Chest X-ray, PA view. Patient: 18 years old, sex M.
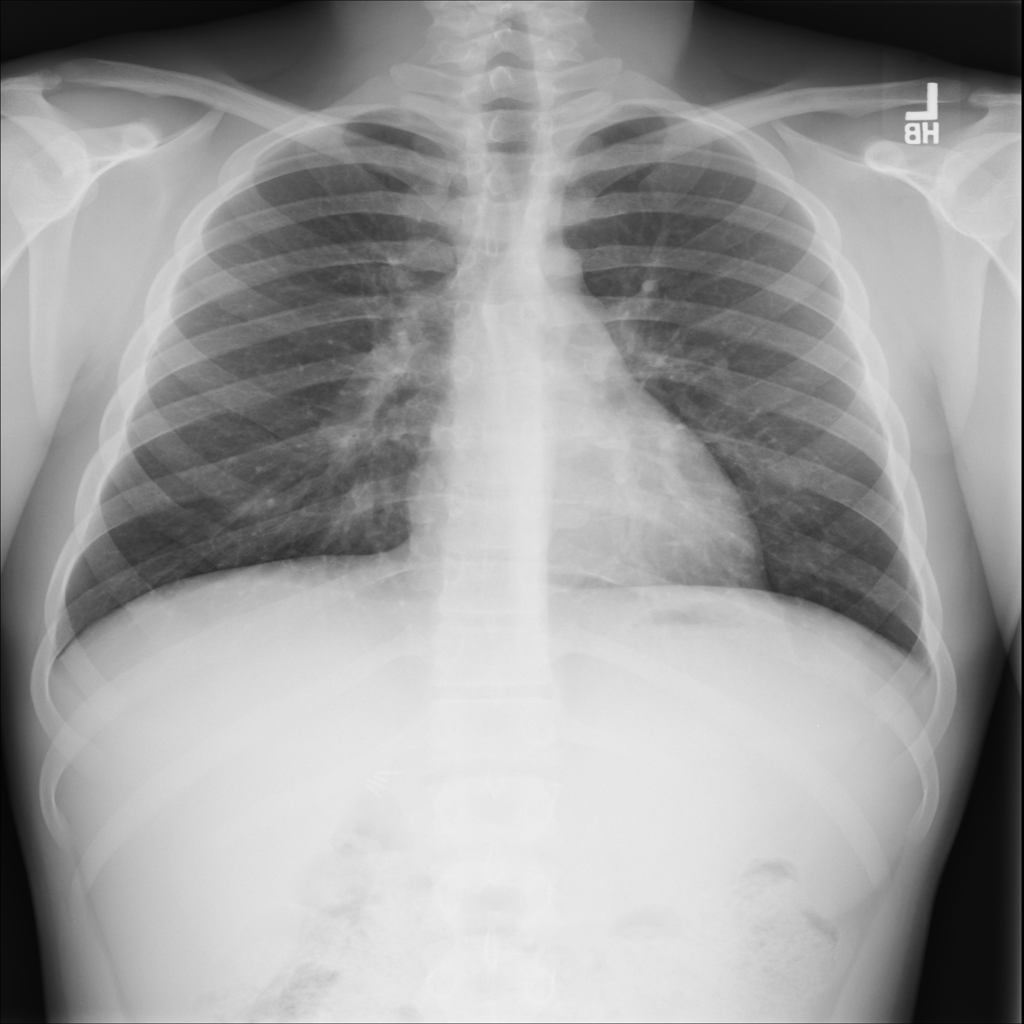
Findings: No Finding